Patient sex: F
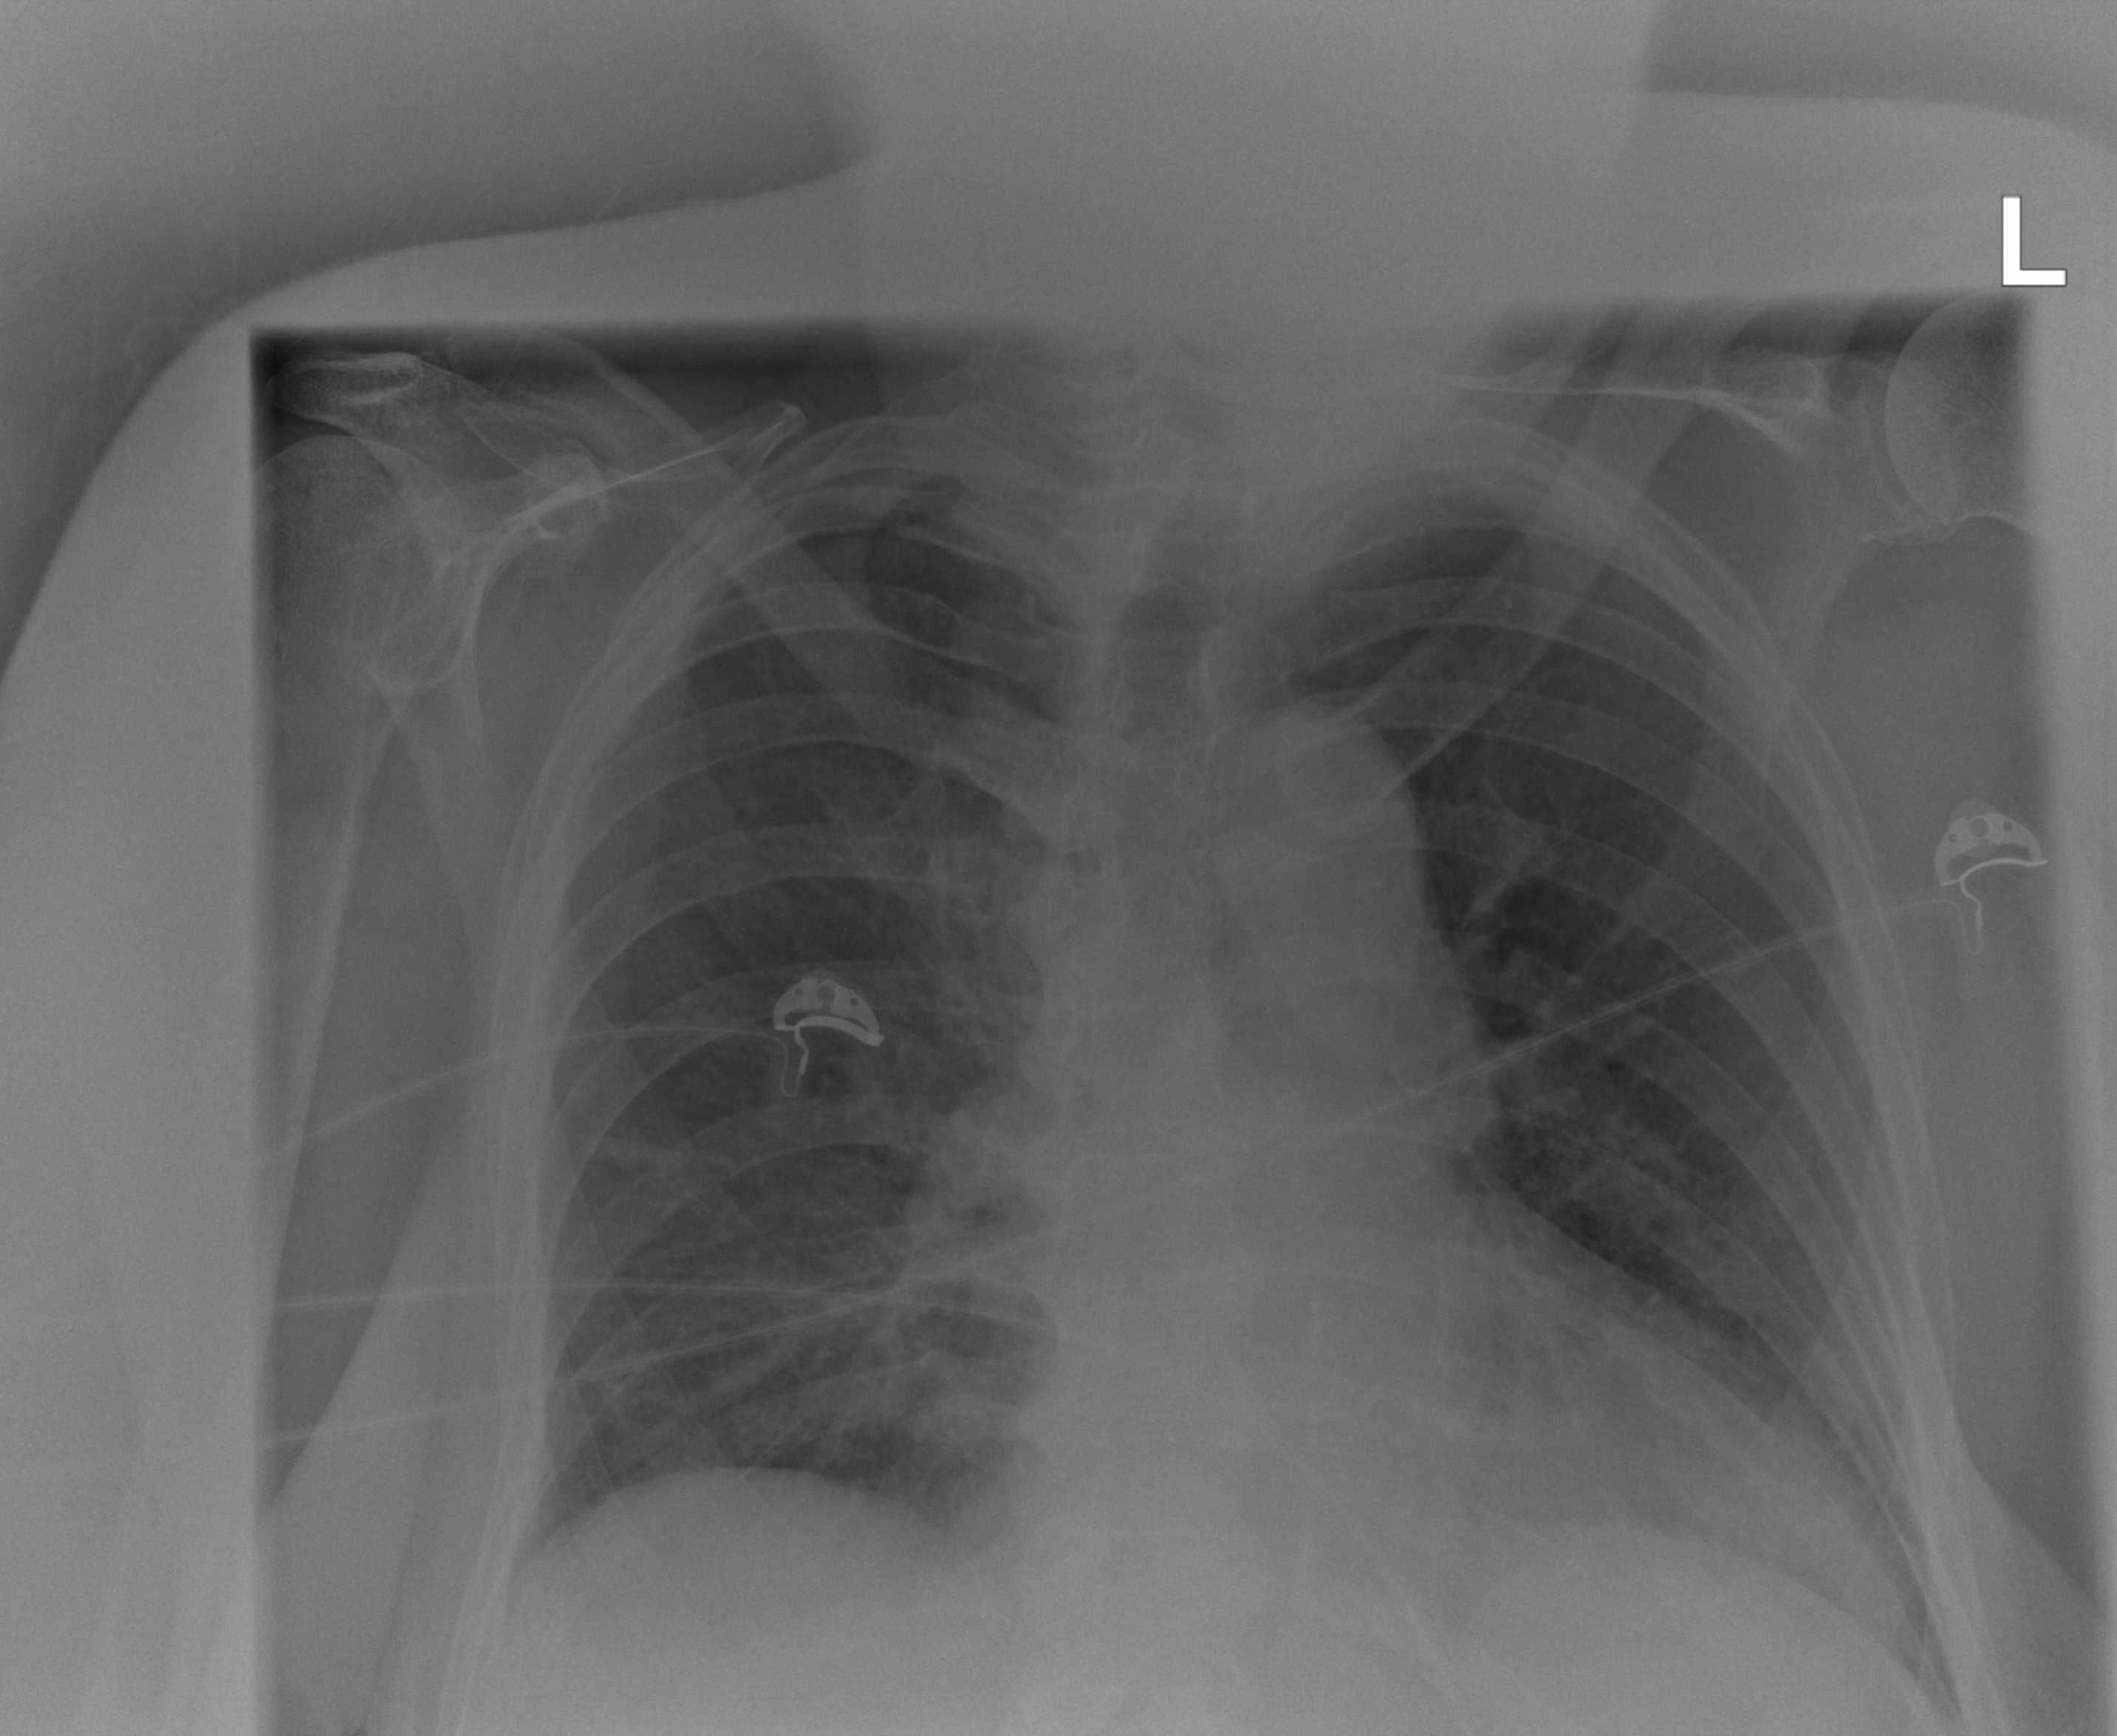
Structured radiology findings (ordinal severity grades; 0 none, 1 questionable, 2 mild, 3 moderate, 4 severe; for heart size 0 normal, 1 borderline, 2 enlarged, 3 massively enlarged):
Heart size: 2
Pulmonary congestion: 2
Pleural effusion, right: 0
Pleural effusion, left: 0
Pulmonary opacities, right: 0
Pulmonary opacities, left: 0
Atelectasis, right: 2
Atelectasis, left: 2